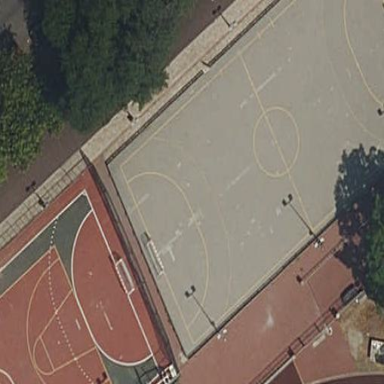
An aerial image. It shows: Pitch used for team handball.